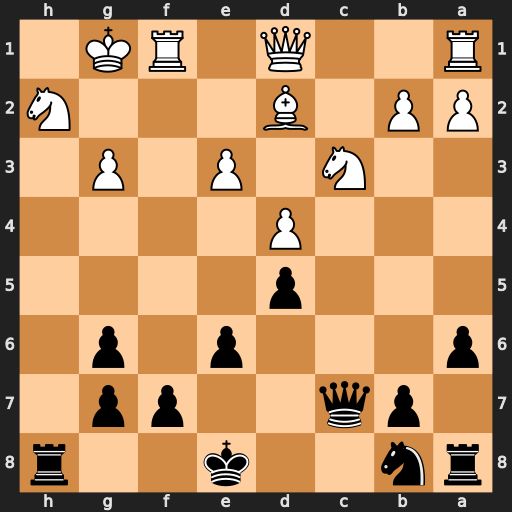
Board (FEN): rn2k2r/1pq2pp1/p3p1p1/3p4/3P4/2N1P1P1/PP1B3N/R2Q1RK1
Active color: b
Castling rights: kq
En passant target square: -
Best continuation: Qxg3+ Kh1 Qxh2#